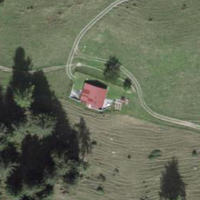
EUNIS habitat code: 23
Species observed at this site:
Bellis perennis
Eryngium alpinum
Geum rivale